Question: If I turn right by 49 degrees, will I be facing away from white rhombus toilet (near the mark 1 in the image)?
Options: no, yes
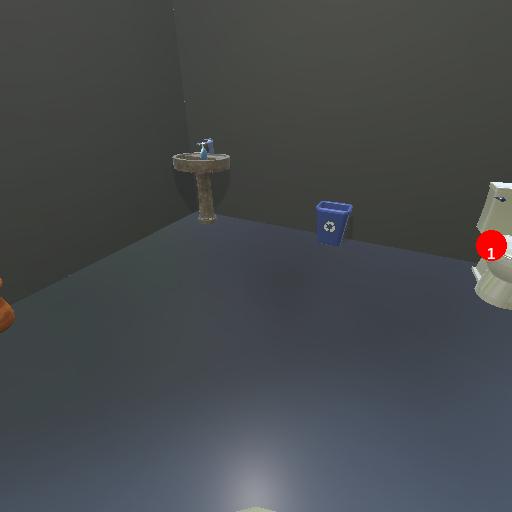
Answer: no